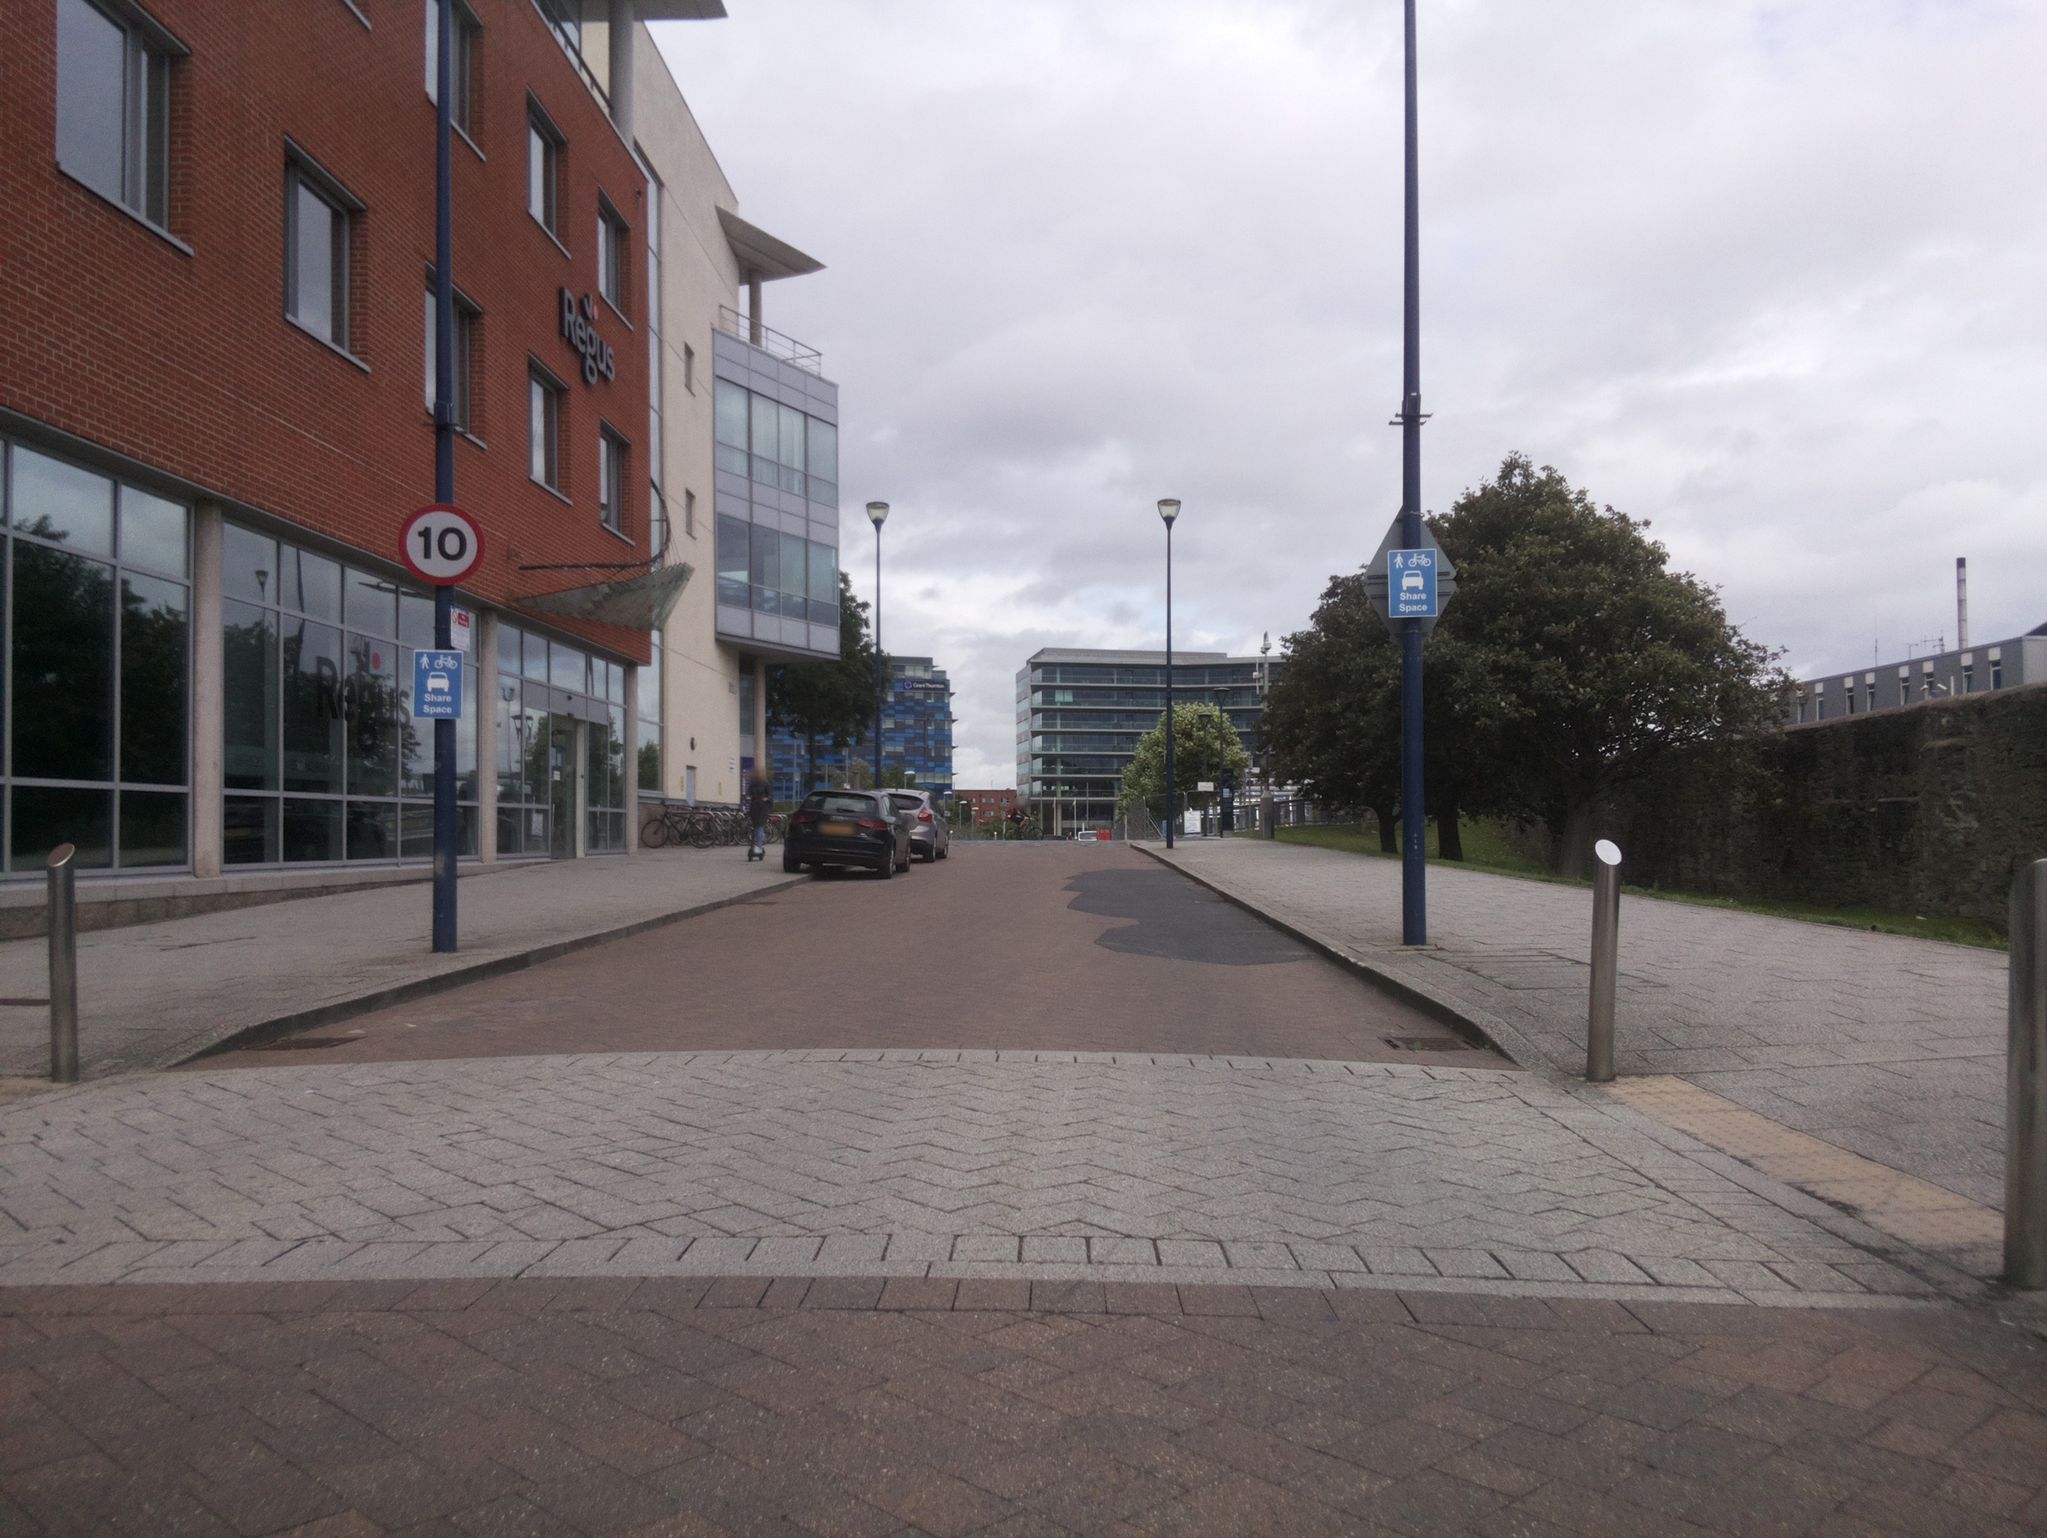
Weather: cloudy
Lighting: day
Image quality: good
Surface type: walking surface
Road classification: unclassified, living_street
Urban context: urban centre
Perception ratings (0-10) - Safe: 4.94, Lively: 8.12, Beautiful: 3.5, Boring: 3.55, Depressing: 7.45, Wealthy: 6.31